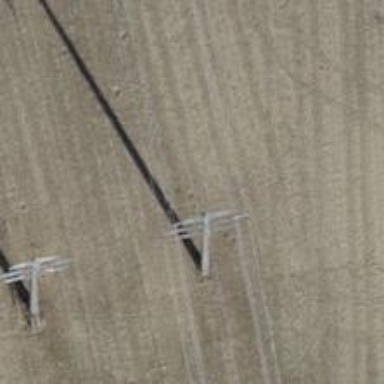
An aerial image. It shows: Power pole.